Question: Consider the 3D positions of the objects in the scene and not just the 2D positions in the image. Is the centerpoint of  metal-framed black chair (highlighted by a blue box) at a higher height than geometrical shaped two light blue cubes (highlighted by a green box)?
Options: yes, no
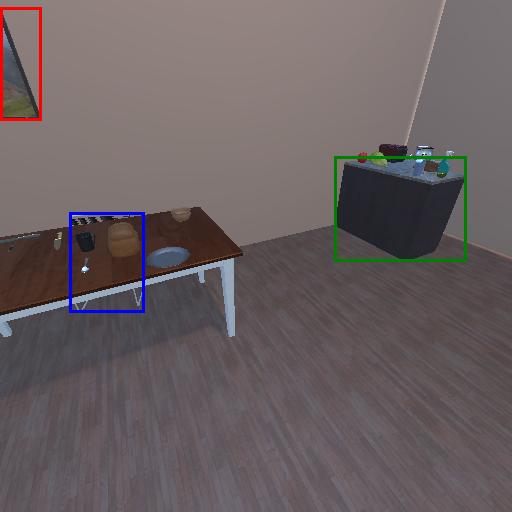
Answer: yes